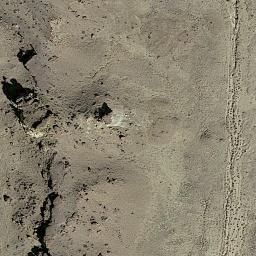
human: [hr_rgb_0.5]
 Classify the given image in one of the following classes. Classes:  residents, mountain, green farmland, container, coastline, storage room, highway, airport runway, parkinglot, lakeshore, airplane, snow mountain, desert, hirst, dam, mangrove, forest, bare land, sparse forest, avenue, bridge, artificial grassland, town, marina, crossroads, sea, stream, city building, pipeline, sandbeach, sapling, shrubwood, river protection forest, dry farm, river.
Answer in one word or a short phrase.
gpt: bare land